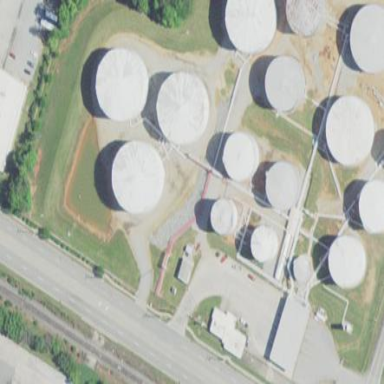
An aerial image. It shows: Industrial area designated as petroleum terminal.